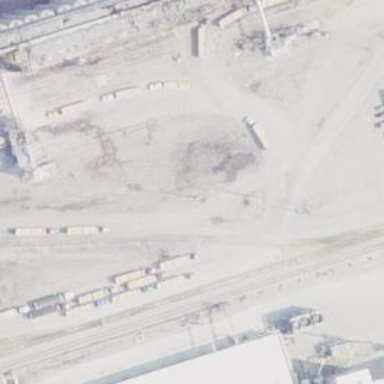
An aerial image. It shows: Railway yard in service.